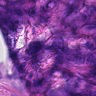
Metastatic tissue present: yes